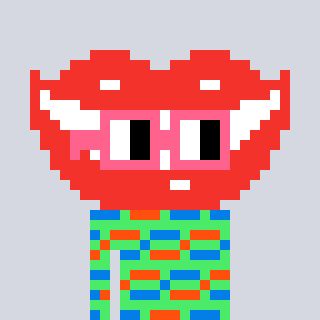
a pixel art character with square pink glasses, a smile-shaped head and a teal-colored body on a cool background